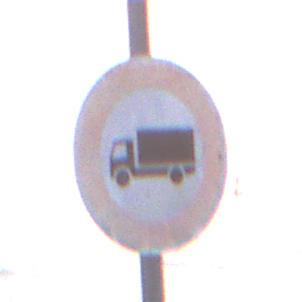
Verkehrszeichen: VerbotFuerKraftfahrzeugeUeberDreiKommaFuenfTonnen
Umgebung: Outdoor, Urban
Tageszeit: SunriseSunset
Wetter: Clear
Licht: Natural
Jahreszeit: NotSpecified
Kontrast: MediumContrast